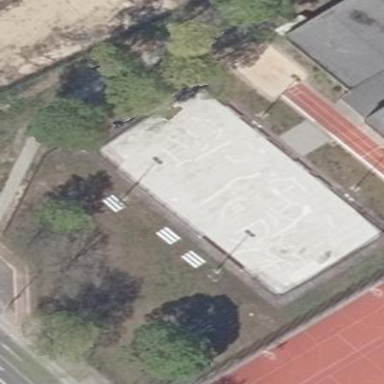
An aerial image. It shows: Concrete roller skating pitch.